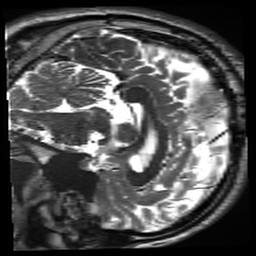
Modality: inplaneT2
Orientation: sagittal
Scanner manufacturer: siemens
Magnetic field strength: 3 T
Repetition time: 11 s
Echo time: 0.059 s